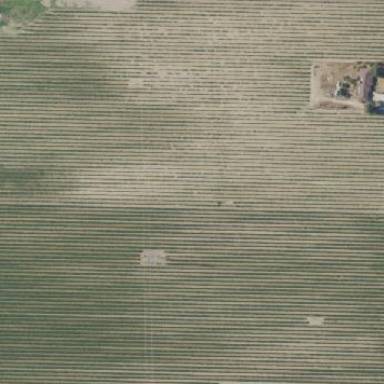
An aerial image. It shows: Vineyard growing grapes.